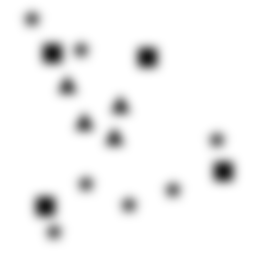
Squares: 4
Triangles: 4
Stars: 7
Total shapes: 15